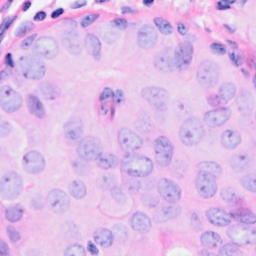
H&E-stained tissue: Breast